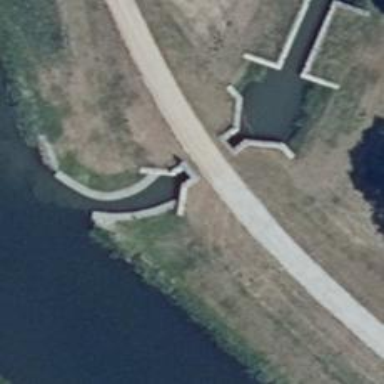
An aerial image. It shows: Tunnel passing under canal.